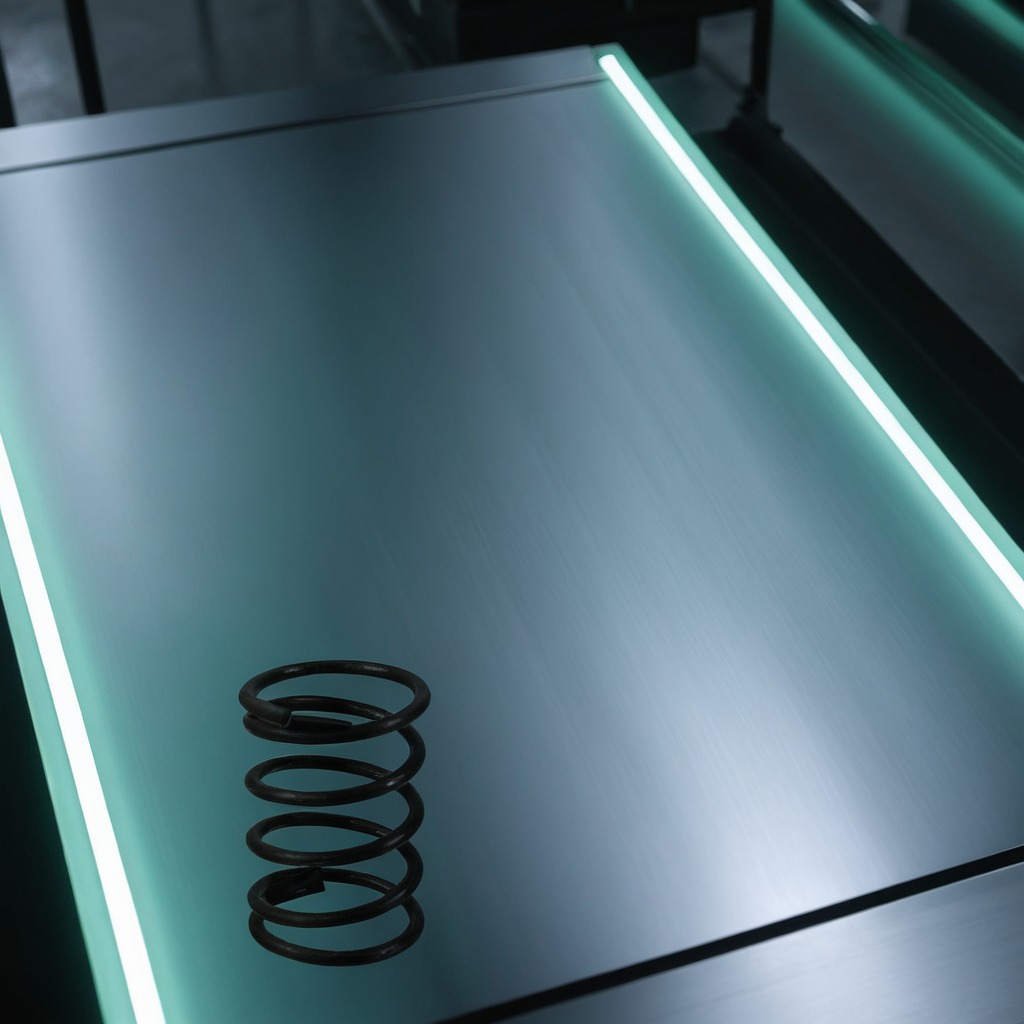
A coiled metal spring is lying on a metal table in a machine shop under fluorescent lights.